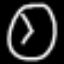
Label: clock